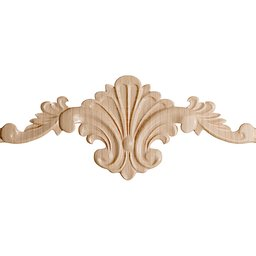
Label: decoration